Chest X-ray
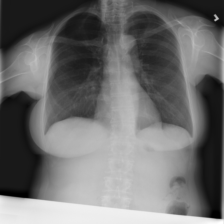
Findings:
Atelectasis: negative
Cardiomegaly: negative
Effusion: negative
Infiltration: negative
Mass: negative
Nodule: negative
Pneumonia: negative
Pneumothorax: negative
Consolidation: negative
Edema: negative
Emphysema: negative
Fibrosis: negative
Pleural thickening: negative
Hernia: negative